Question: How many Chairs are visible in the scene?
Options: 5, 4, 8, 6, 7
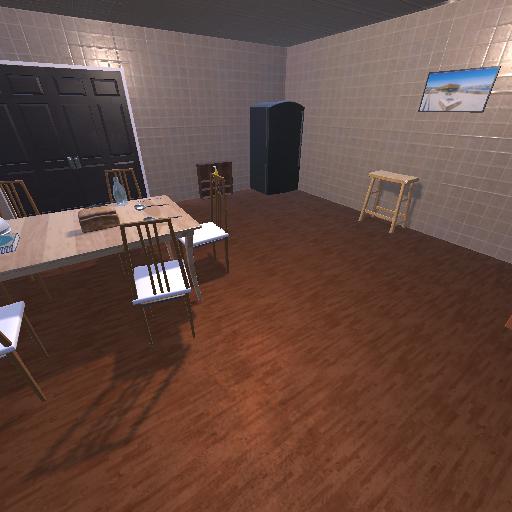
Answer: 5